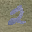
Label: 2